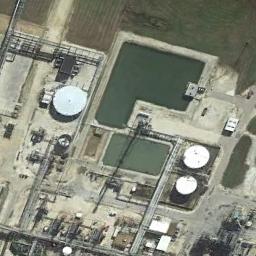
Label: storage tanks